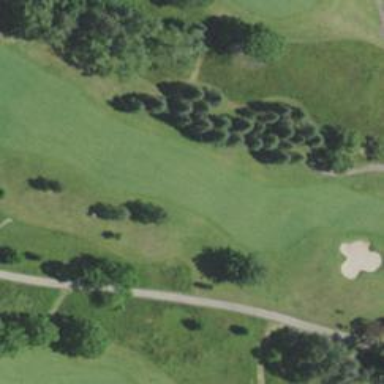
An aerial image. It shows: Golf hole.